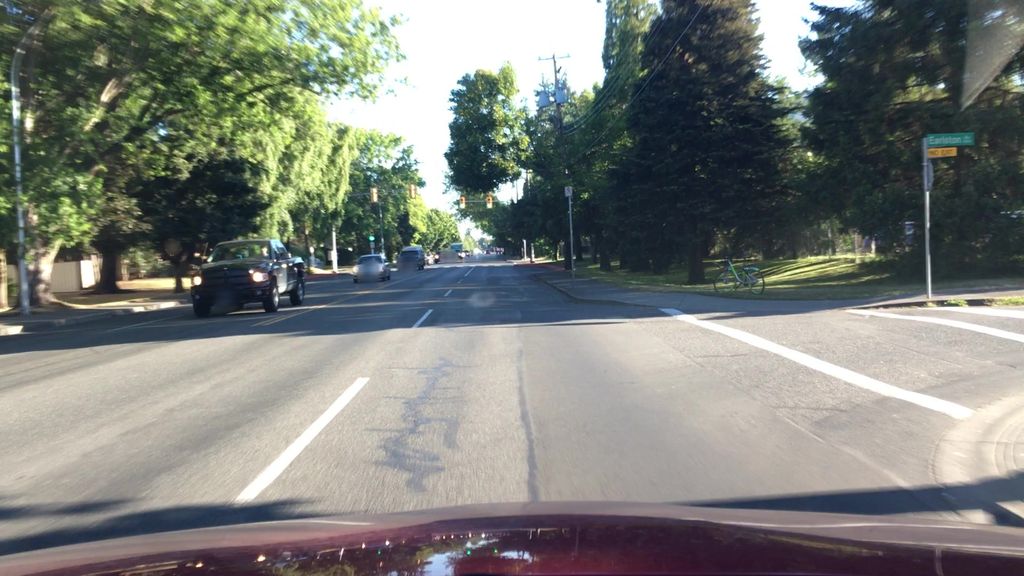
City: victoria